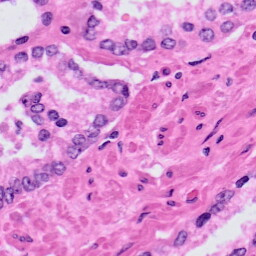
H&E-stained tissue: Prostate